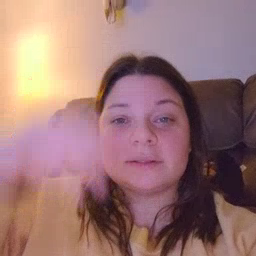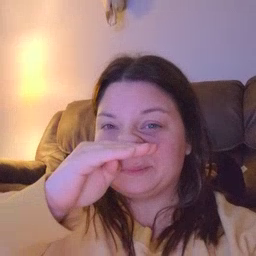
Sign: hat